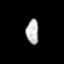
Tissue: prostate
Cell type: T cells
Senescence score: 0.6868
Nuclear area (px): 297
Mean DAPI intensity: 184.081